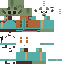
A female zombie skin with pale skin, wearing brown helmet dressed in a green robe top and brown pants, featuring a fangs.